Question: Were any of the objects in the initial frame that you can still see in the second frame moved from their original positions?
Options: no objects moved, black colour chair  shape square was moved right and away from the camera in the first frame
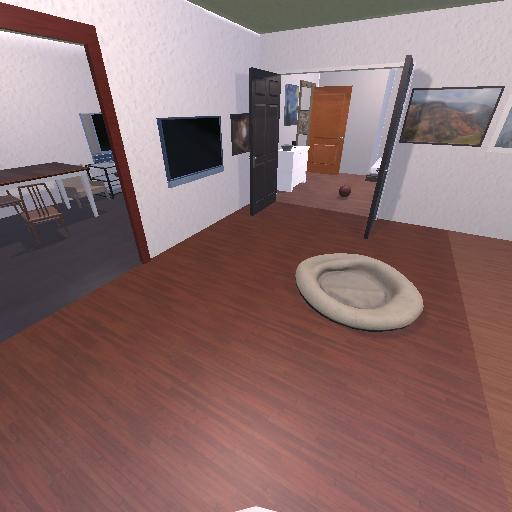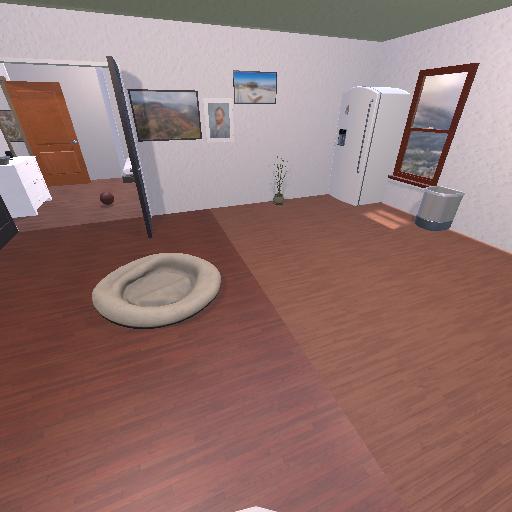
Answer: no objects moved